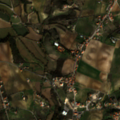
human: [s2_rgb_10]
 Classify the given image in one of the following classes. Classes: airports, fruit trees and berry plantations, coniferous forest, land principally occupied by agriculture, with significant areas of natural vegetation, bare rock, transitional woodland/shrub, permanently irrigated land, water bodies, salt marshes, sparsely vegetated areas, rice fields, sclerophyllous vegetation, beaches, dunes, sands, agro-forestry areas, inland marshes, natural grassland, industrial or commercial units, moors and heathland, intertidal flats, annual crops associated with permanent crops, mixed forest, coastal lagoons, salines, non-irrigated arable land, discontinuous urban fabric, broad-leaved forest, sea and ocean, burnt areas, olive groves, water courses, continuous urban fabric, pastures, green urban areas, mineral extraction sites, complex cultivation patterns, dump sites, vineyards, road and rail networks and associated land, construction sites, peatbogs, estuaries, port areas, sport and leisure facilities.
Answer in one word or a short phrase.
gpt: non-irrigated arable land, permanently irrigated land, annual crops associated with permanent crops, complex cultivation patterns